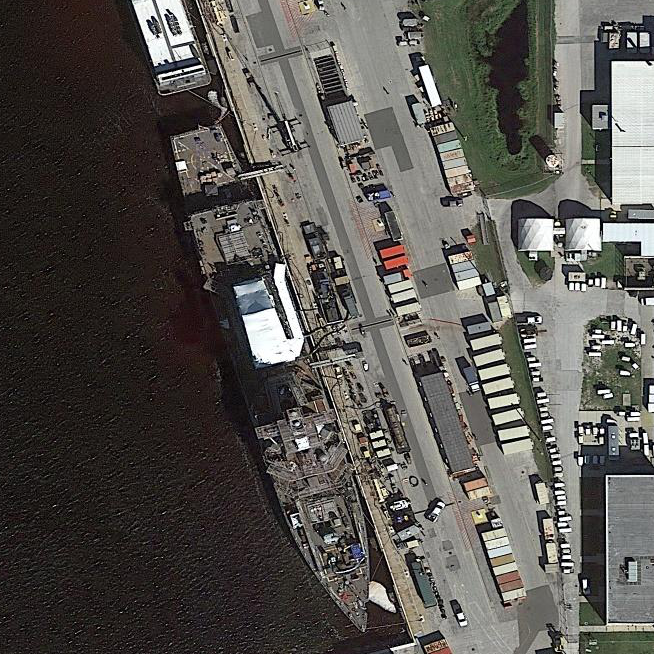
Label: Arleigh_Burke-class_destroyer